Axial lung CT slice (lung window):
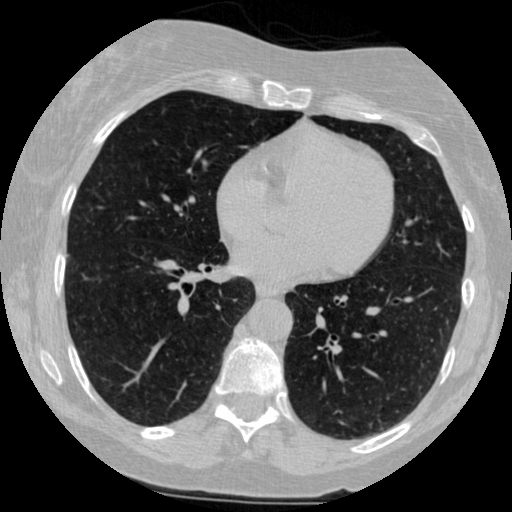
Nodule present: no